Aerial crown-view tile of a tropical tree (Barro Colorado Island, Panama), acquired 20241216:
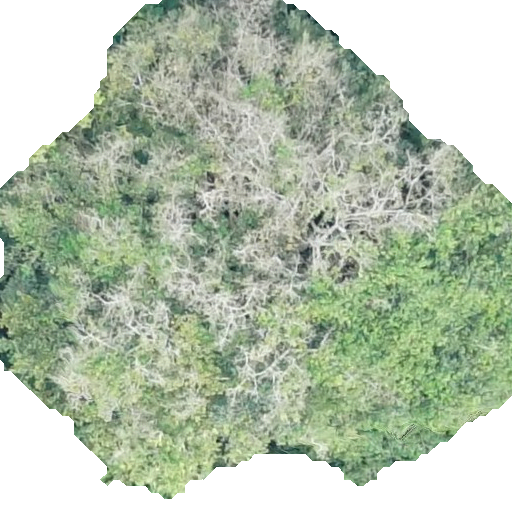
Species: Hieronyma alchorneoides
GBIF accepted scientific name: Hieronyma alchorneoides
Crown area: 283.196 m²